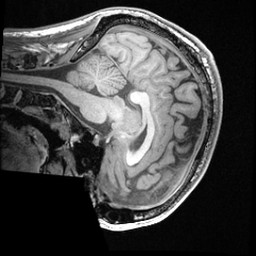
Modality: T1w
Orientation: sagittal
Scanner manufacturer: ge
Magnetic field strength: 3 T
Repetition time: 0.008572 s
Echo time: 0.003384 s